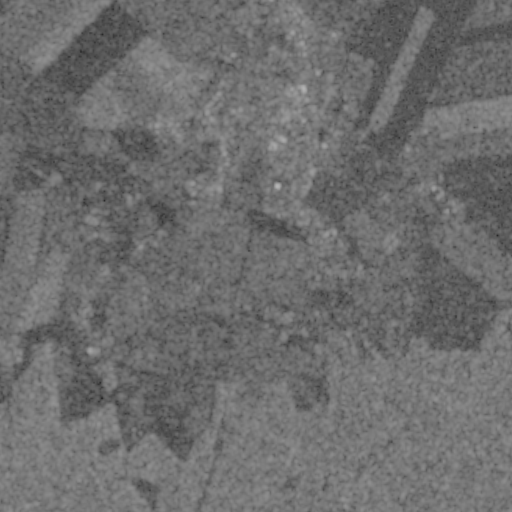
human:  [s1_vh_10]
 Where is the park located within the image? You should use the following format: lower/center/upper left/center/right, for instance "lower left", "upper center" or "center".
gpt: The park is located in the upper center of the image.
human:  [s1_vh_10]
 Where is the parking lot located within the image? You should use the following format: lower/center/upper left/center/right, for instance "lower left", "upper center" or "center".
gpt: The parking lot is located in the upper center of the image.
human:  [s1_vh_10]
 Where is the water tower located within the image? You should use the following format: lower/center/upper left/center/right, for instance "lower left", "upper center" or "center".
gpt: The water tower is located in the upper center of the image.
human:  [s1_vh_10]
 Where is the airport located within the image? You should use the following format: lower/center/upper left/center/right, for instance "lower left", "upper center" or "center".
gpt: There is no airport in the image.

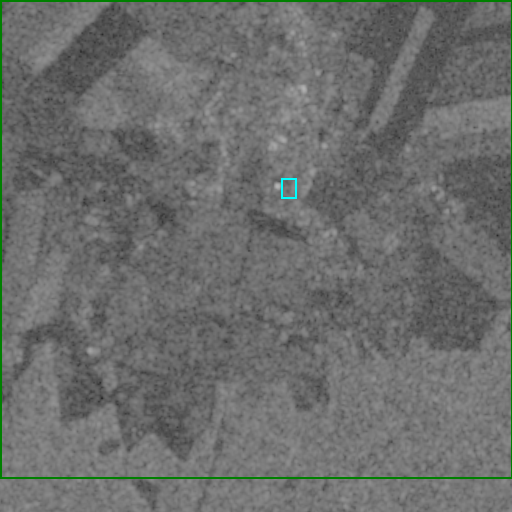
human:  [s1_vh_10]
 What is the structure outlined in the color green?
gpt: The structure outlined in green is a crop field.
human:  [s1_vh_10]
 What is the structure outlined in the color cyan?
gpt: The structure outlined in cyan is a park.
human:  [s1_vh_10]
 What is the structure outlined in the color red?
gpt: There is no red outline.